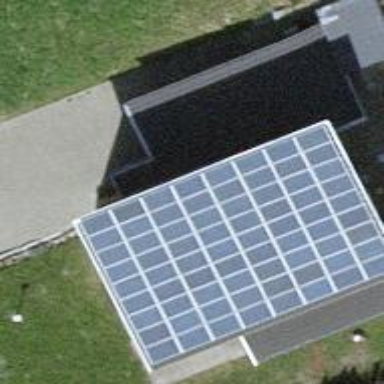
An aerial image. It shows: Solar power generator using photovoltaic panels.